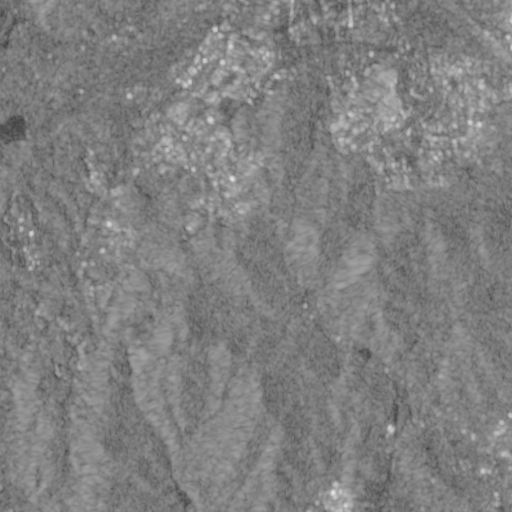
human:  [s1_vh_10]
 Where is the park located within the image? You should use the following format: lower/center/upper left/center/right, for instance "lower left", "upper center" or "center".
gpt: The park is located in the lower right of the image.
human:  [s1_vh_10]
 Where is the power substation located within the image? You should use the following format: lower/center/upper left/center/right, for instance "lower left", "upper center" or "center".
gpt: The power substation is located in the upper right of the image.
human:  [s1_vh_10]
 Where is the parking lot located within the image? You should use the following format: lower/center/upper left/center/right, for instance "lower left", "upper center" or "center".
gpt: There is no parking lot in the image.

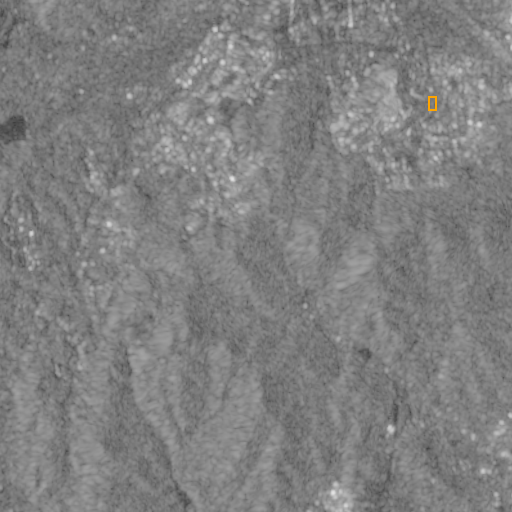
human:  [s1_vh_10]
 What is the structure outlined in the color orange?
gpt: The structure outlined in orange is a power substation.
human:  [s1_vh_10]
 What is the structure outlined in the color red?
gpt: There is no red outline.